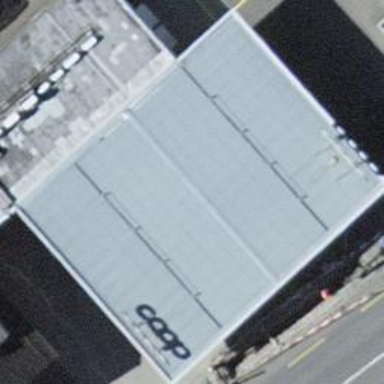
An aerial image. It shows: Industrial building serving as fuel station.